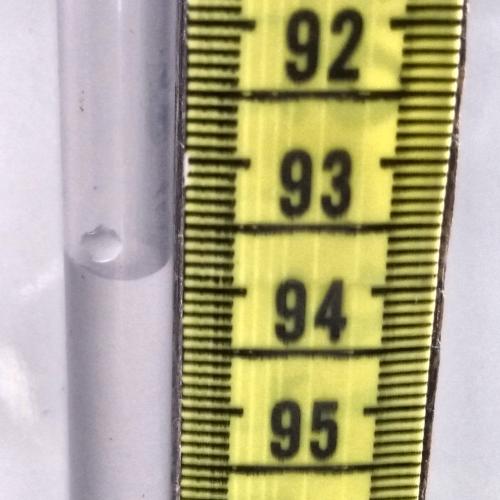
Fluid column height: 93.9 cm